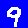
Digit: 9